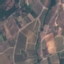
Land use / land cover class: PermanentCrop